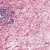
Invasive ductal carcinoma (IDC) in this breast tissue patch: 1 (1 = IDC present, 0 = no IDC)